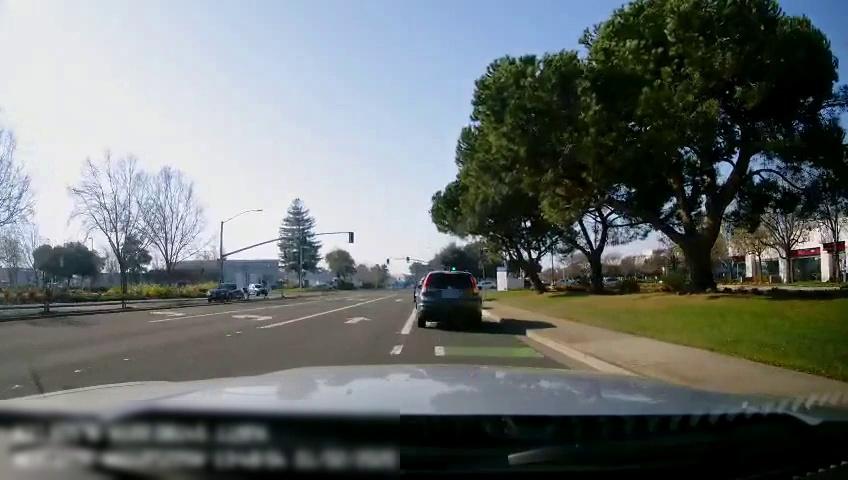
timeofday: Day
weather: Sunny
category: Drivable Space
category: Drivable Space
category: Vehicles | Car
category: Vehicles | SUV
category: Vehicles | SUV
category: Vehicles | Car
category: Vehicles | SUV
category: Lanes | Current Lane
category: Lanes | Alternate Lane
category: Lanes | Current Lane
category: Lanes | Alternate Lane
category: Lanes | Alternate Lane
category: Traffic | Lights